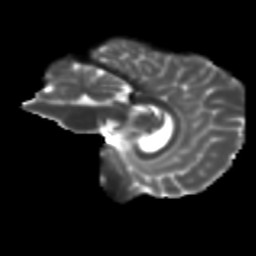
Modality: T2w
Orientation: sagittal
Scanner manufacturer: siemens
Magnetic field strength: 3 T
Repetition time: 9.2 s
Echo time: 0.084 s